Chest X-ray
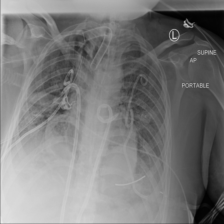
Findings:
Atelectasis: positive
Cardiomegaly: negative
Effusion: negative
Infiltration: negative
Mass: negative
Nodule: negative
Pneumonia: negative
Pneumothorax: negative
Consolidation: negative
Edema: negative
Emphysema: negative
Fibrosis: negative
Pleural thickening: negative
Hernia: negative